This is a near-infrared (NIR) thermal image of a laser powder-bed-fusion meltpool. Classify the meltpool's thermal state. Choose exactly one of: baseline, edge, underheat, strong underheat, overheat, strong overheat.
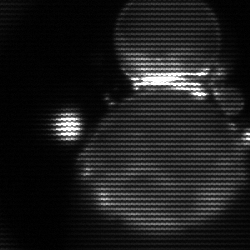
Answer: edge